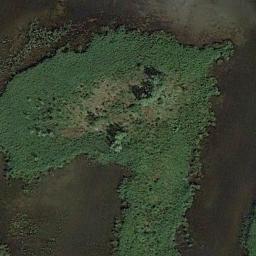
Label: meadow